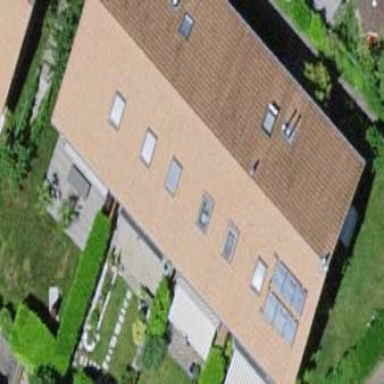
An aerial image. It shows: Gabled roof on residential building.